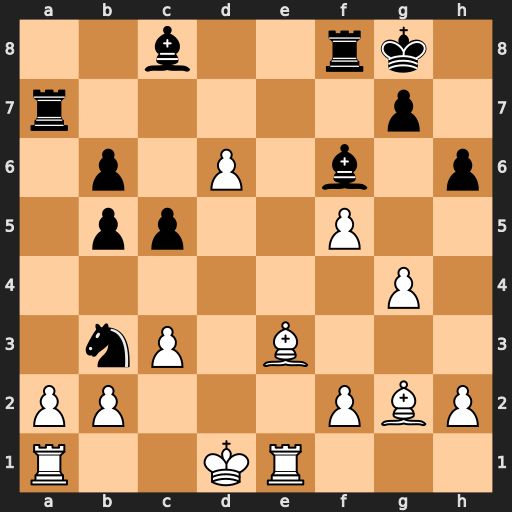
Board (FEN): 2b2rk1/r5p1/1p1P1b1p/1pp2P2/6P1/1nP1B3/PP3PBP/R2KR3
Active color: w
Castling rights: -
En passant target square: -
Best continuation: Bd5+ Kh8 Bxb3